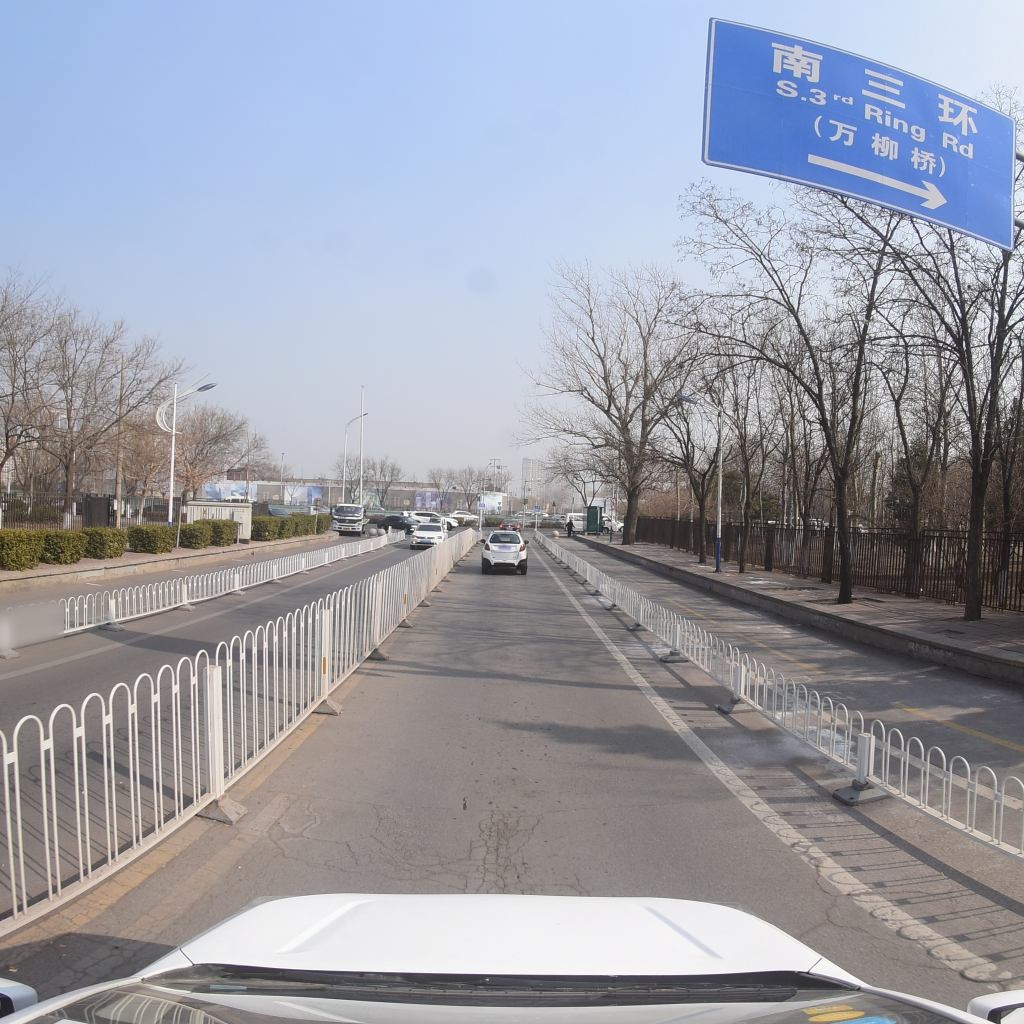
Region: Fengtai
Road damage annotations: alligator crack, longitudinal crack, alligator crack